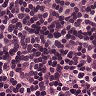
Metastatic tissue present: no